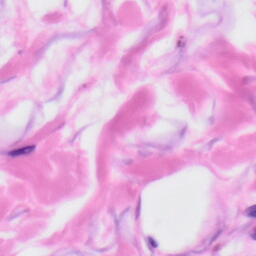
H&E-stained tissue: Skin